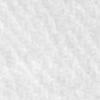
Label: no_change